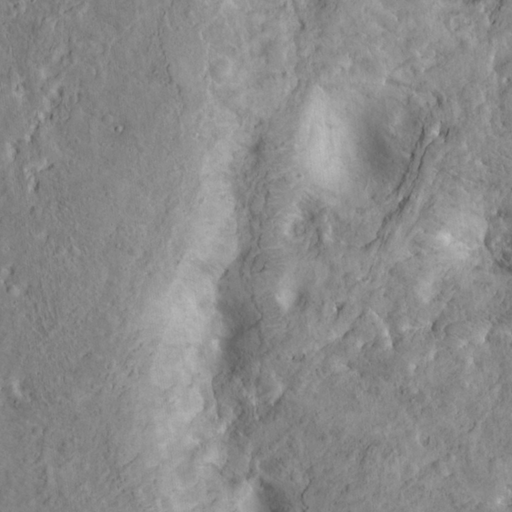
Objects detected: cone, cone, cone, cone, cone